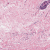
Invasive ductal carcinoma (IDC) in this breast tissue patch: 0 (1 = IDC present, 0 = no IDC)